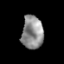
Tissue: lung
Cell type: Epithelial cells
Senescence score: 0.2141
Nuclear area (px): 700
Mean DAPI intensity: 141.43